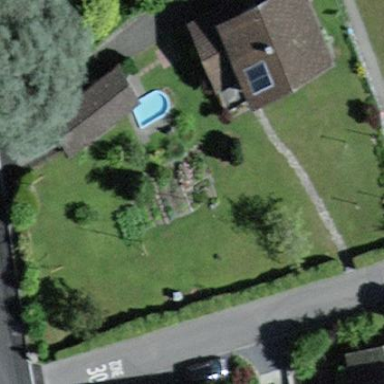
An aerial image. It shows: Garden that is leisure land.